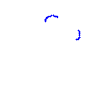
Particle: proton